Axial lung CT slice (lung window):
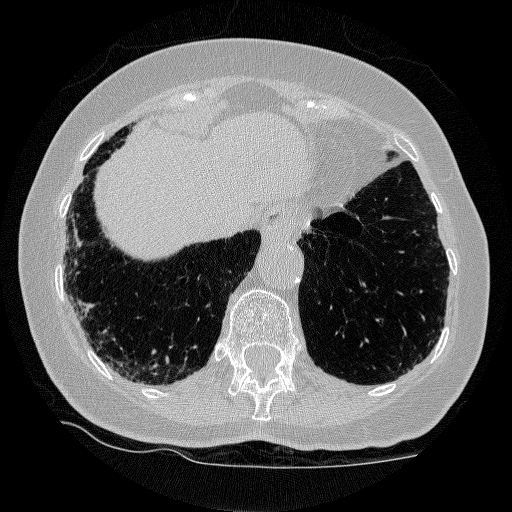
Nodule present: no